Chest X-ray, PA view. Patient: 65 years old, sex F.
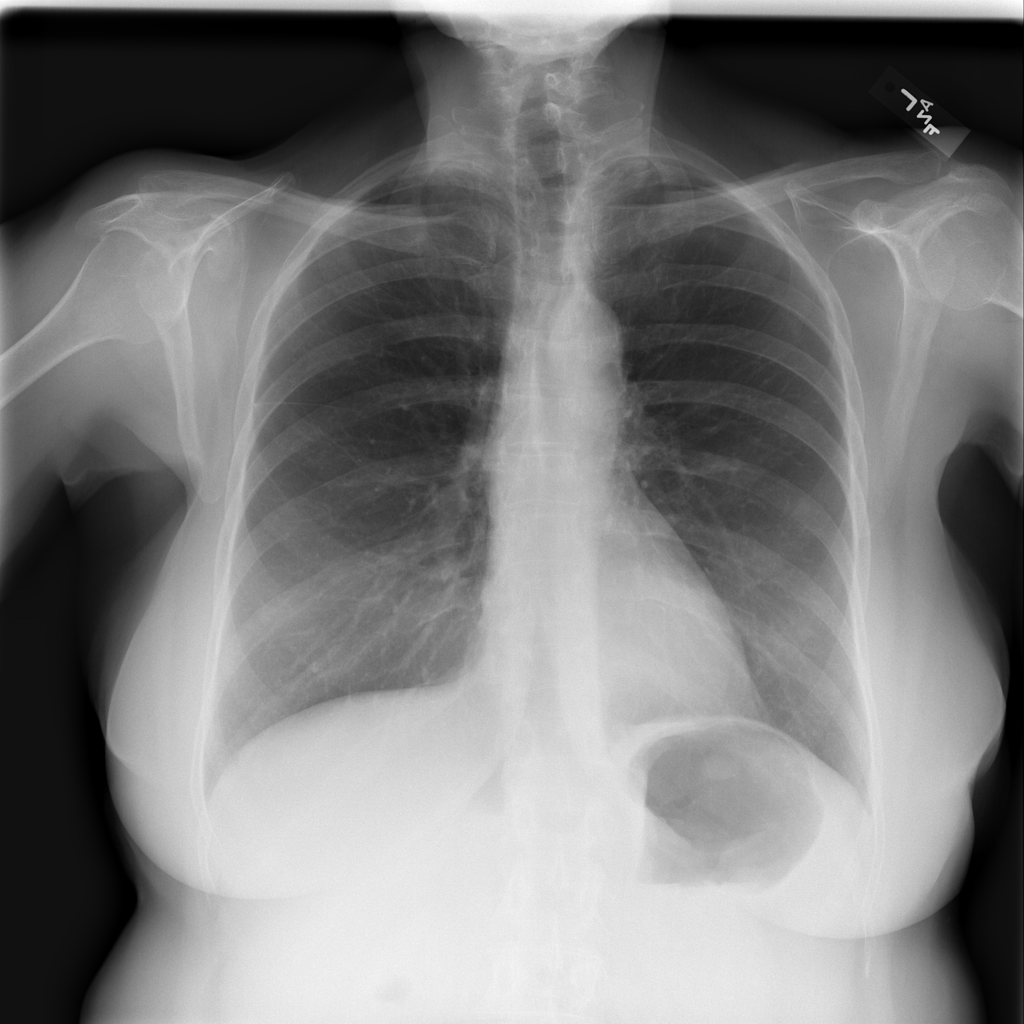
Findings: No Finding